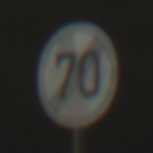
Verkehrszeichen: EndeGeschwindigkeit70
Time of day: MorningAfternoon
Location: Outdoor (Suburban)
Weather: Clear
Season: NotSpecified
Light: Natural